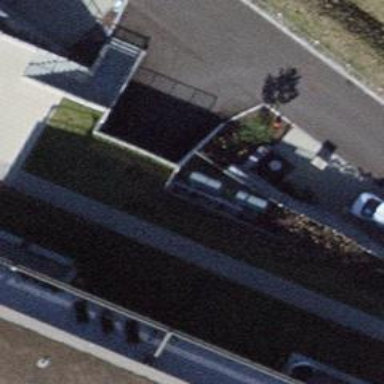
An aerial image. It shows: Parking entrance.